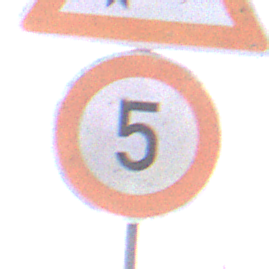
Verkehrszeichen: Geschwindigkeit5
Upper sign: DoppelkurveRechts
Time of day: SunriseSunset
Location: Outdoor (Urban)
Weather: Clear
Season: NotSpecified
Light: Natural